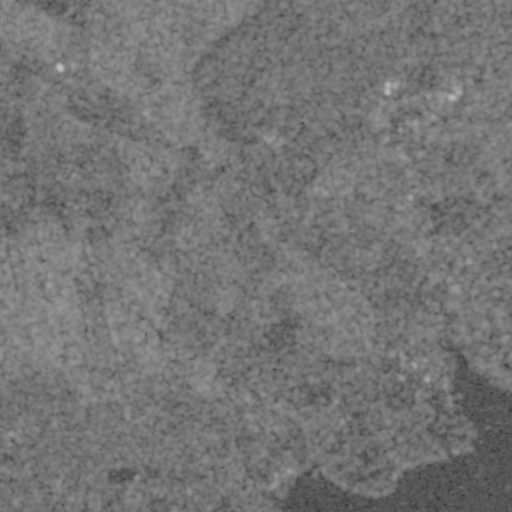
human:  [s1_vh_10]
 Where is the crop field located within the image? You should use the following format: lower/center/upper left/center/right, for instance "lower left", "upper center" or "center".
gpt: The crop field is located in the center right of the image.
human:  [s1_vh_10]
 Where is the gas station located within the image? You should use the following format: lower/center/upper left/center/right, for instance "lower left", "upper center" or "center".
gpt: The gas station is located in the lower right of the image.
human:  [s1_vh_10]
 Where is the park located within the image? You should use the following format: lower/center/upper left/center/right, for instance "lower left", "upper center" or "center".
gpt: The park is located in the lower right of the image.
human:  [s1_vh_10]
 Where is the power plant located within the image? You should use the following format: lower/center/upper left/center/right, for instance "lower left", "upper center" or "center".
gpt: There is no power plant in the image.

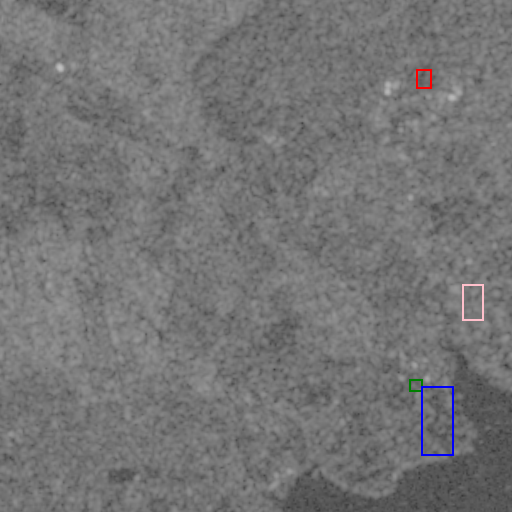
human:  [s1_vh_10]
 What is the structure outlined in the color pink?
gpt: The structure outlined in pink is a crop field.
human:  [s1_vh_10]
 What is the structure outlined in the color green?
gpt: The structure outlined in green is a gas station.
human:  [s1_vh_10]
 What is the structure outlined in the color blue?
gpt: The structure outlined in blue is a park.
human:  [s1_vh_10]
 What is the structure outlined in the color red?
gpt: The structure outlined in red is a parking lot.
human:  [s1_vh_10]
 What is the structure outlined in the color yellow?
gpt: There is no yellow outline.